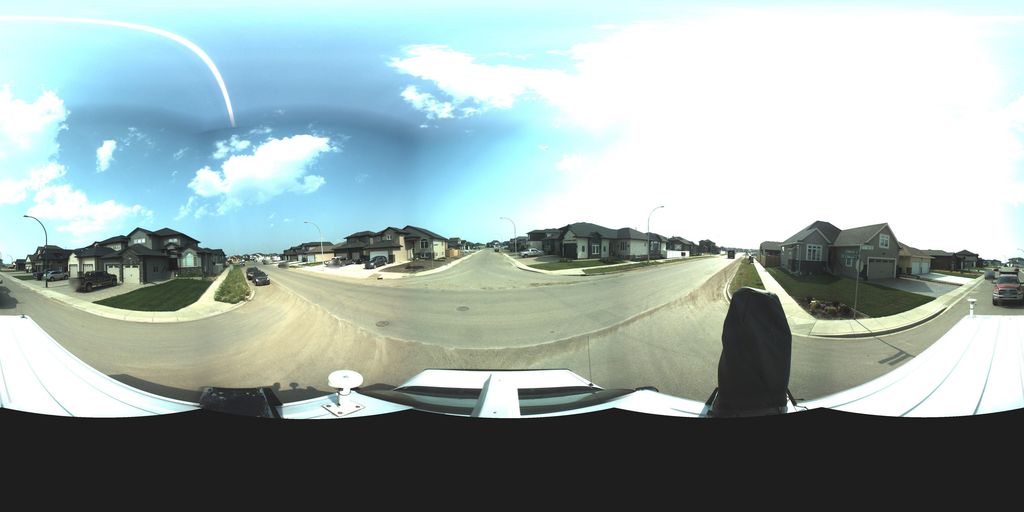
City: saskatoon